Current action and preconditions to check: trajectory_clear

Your task: For each precondition in the list above, predict whether it will hold at this action.

Consider the current scene as observed from the mobile robot's camera, and analyze the predicted future states of all dynamic agents (e.g., people, animals, vehicles, or any moving entities) within the NEXT SECOND.

IMPORTANT: Only answer "very likely" if you are absolutely certain—based on strong, clear evidence—that a dynamic agent will violate the precondition in the predicted future state. Do NOT answer "very likely" for unlikely, ambiguous, or low-probability risks.

Ask yourself for each precondition: Is there a high probability, with clear and convincing evidence, that the predicted future states of any dynamic agent will interfere with the predicted future state of the currently executing action within the NEXT SECOND, causing that precondition to fail?

Assess the risk level based on these predictions. Use "likely" or "very likely" if motions create a clear risk of interference.

Use "neutral" or "improbable" if agents are nearby but their predicted paths are clearly diverging or non-conflicting.

Failure Risk Categories: "very improbable", "improbable", "neutral", "likely", "very likely"

Answer Format: Output ONLY the probability_of_failure value from these categories: "very improbable", "improbable", "neutral", "likely", "very likely"

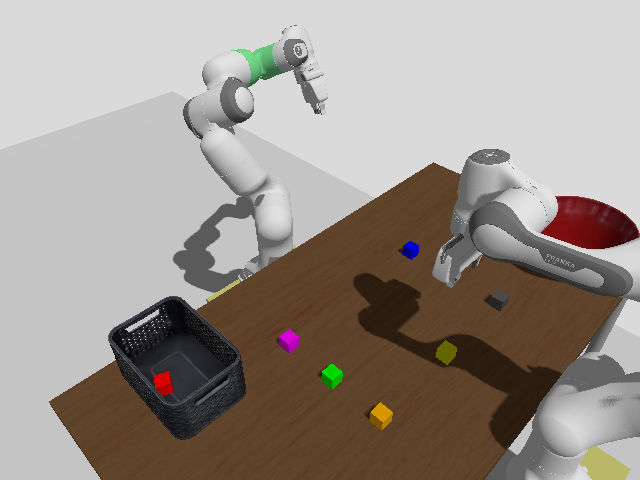

Answer: very improbable